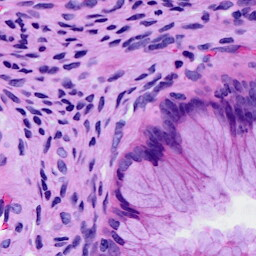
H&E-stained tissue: Cervix